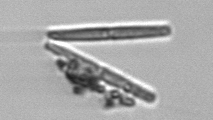
Label: Thalassionema